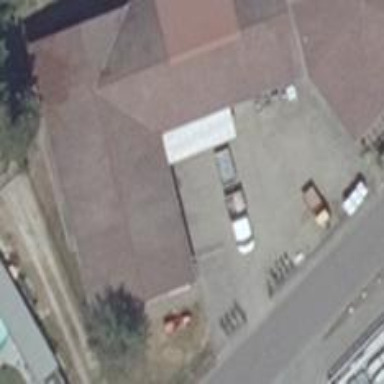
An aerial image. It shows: Commercial building.